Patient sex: M
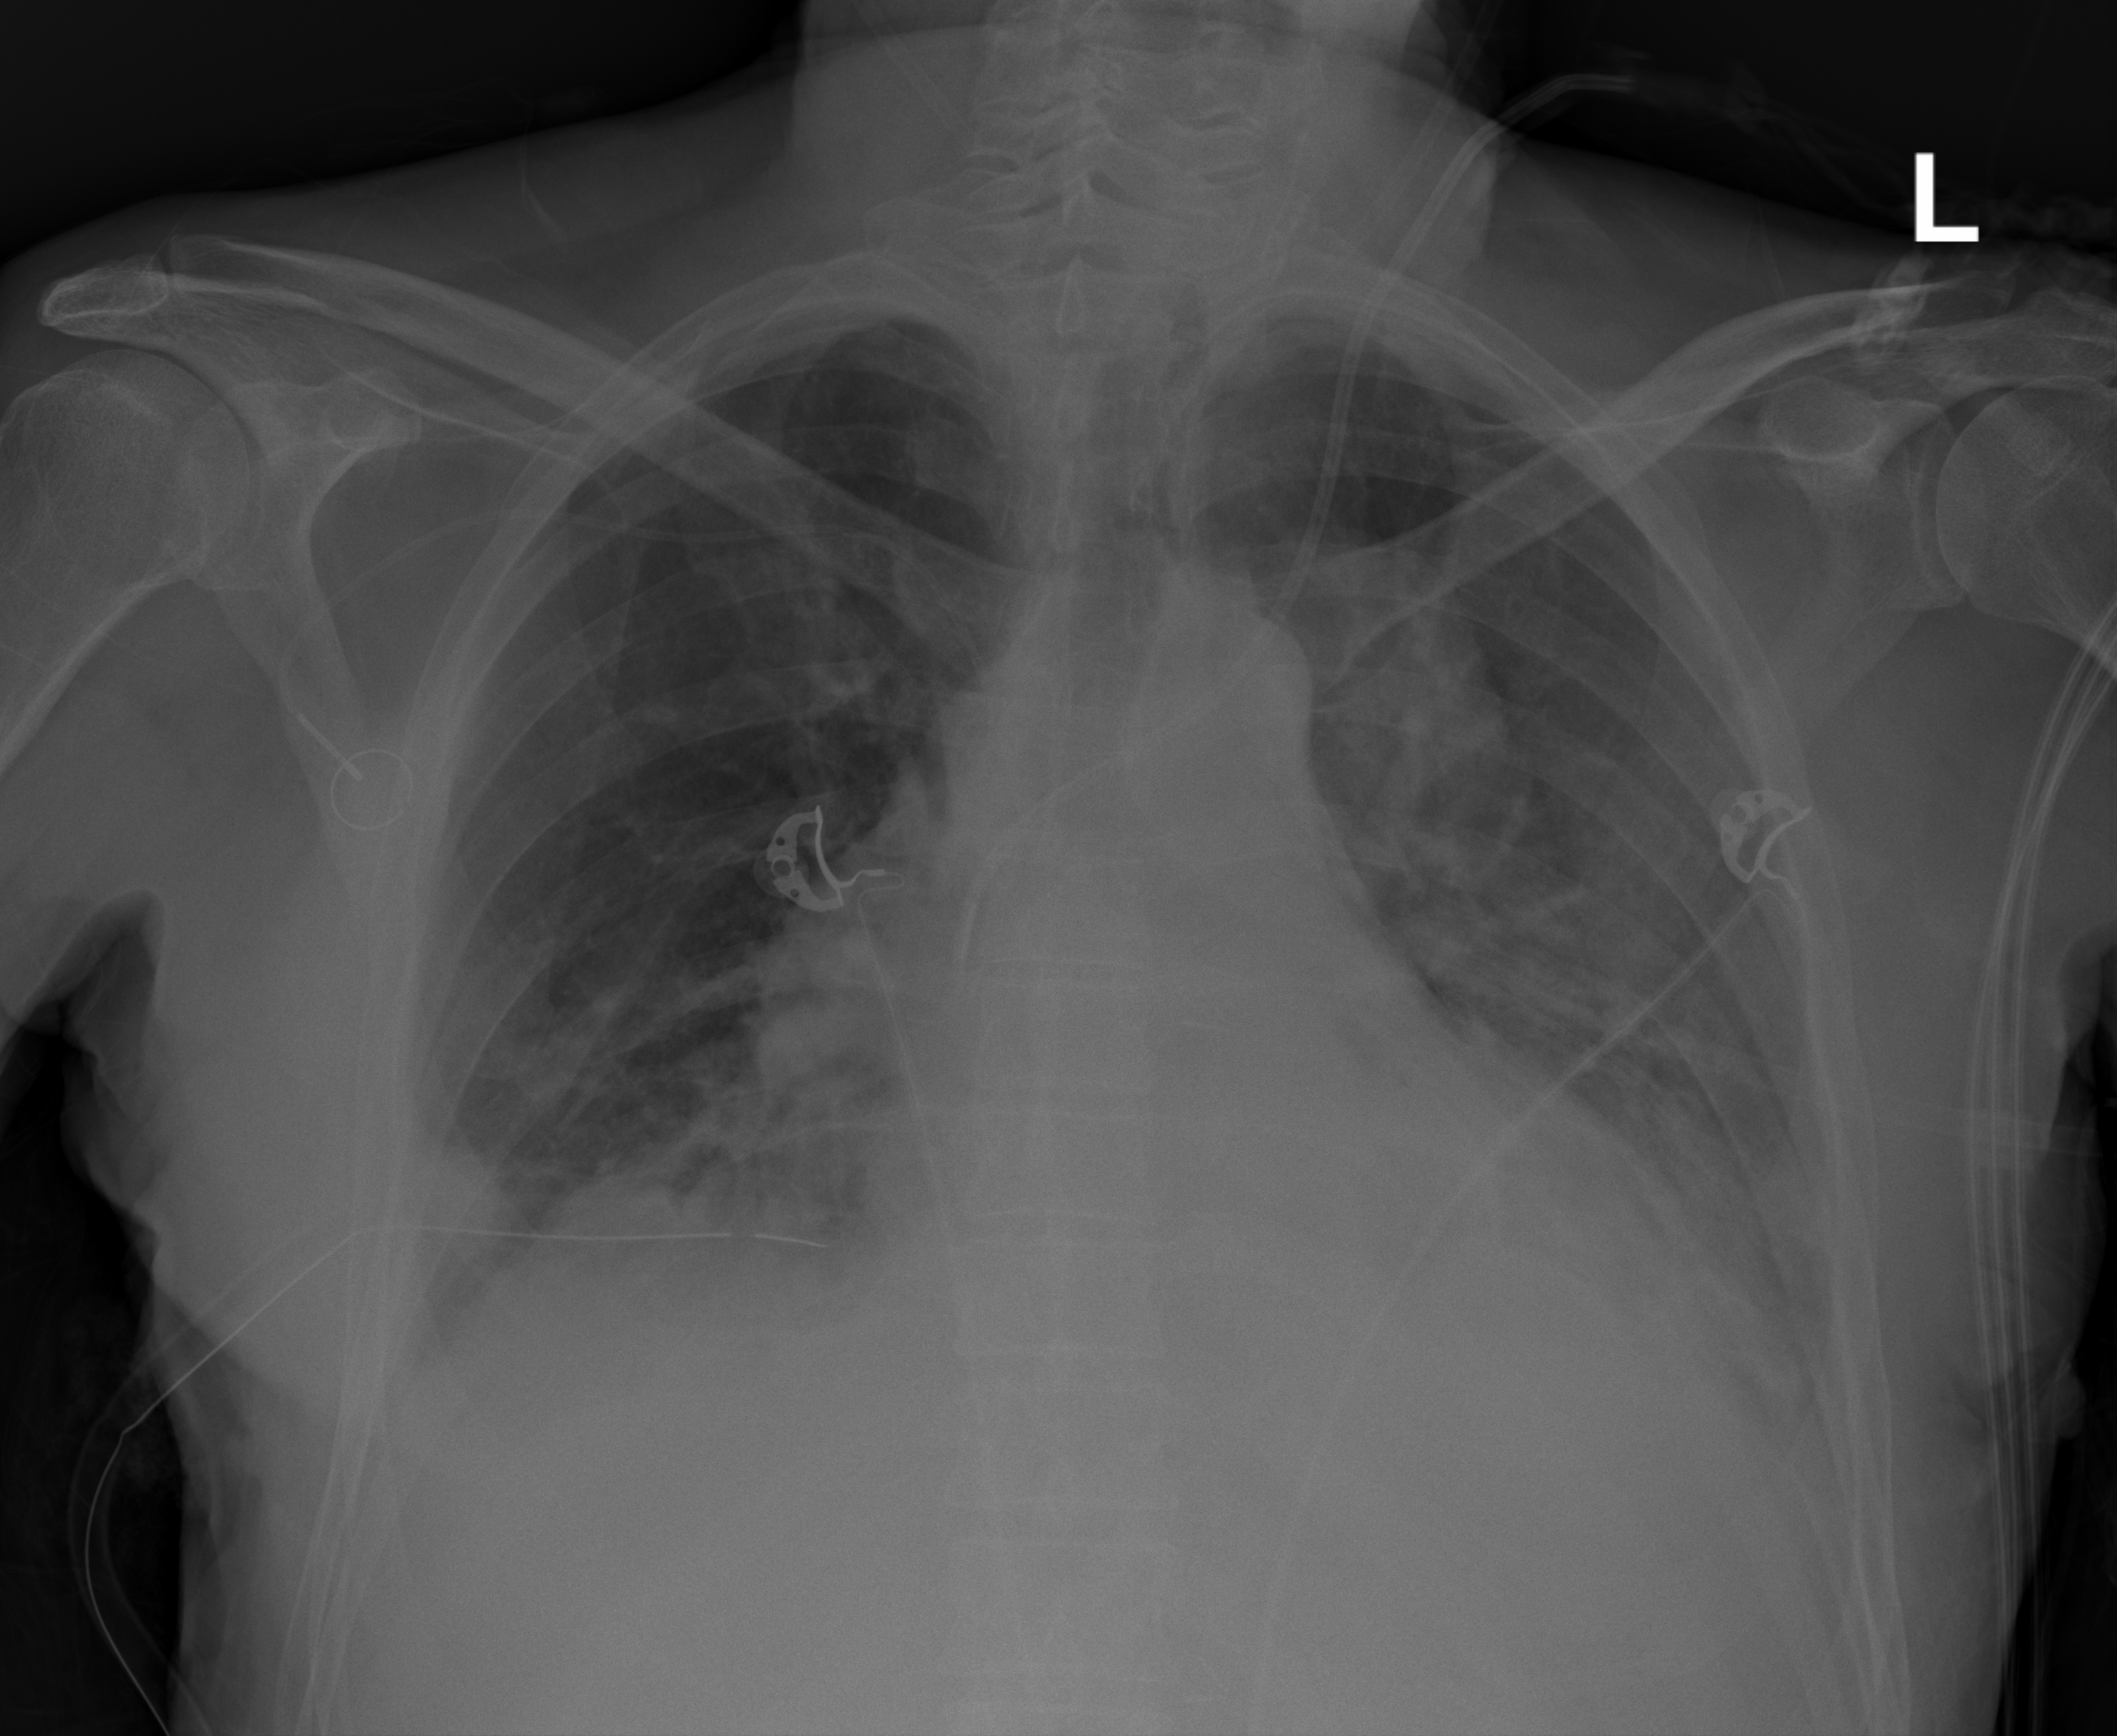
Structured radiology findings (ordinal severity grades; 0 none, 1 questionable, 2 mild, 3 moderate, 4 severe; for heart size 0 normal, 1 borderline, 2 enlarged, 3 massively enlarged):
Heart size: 1
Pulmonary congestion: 2
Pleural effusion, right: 3
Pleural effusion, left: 2
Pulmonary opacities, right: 2
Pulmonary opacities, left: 2
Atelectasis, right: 3
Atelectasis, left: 3